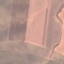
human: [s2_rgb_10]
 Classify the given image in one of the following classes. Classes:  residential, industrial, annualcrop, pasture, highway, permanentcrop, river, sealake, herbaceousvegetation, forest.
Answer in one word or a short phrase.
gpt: AnnualCrop